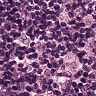
Metastatic tissue present: no